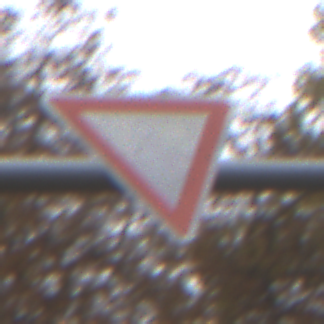
Verkehrszeichen: VorfahrtGewaehren
Umgebung: Outdoor, Nature
Tageszeit: MorningAfternoon
Wetter: Overcast
Licht: Natural
Jahreszeit: Autumn
Kontrast: LowContrast